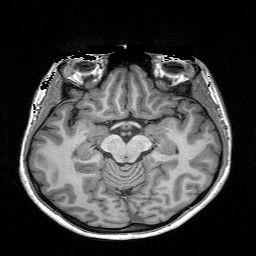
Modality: T1w
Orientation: coronal